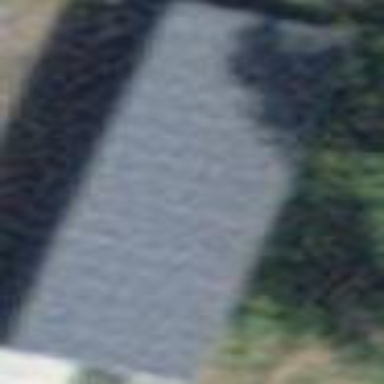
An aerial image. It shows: View of roof of building.